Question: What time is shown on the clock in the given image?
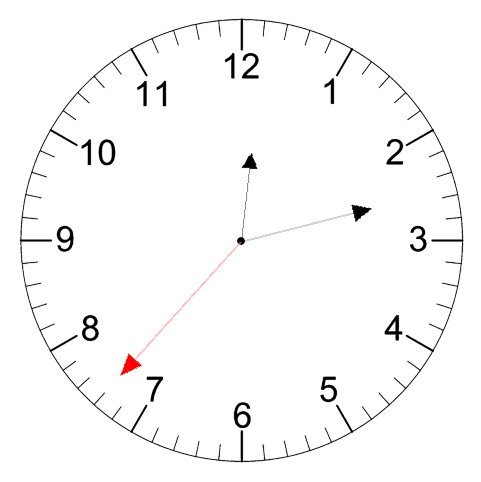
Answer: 12:12:37